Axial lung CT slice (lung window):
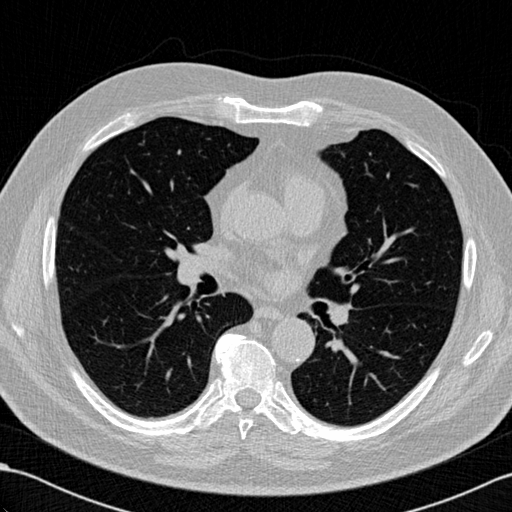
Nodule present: no